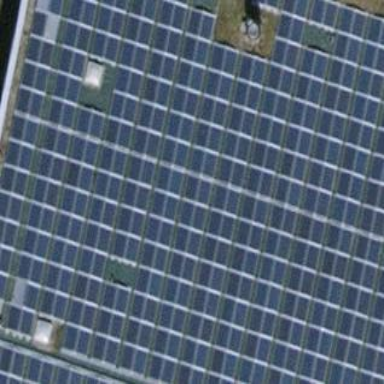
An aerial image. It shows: Solar power generator utilizing photovoltaic technology with solar photovoltaic panels.